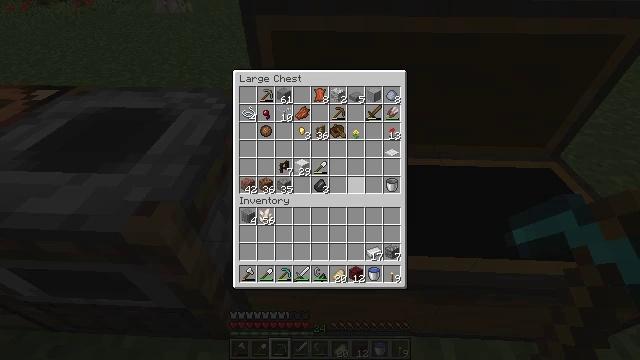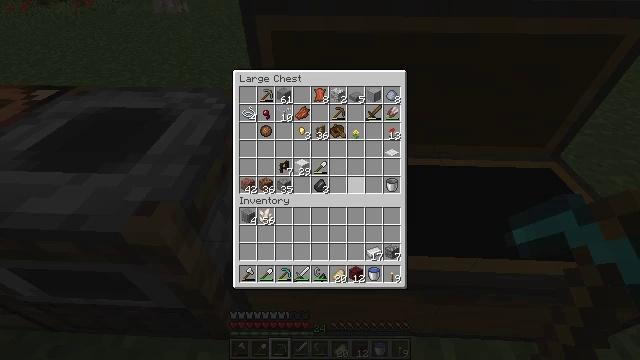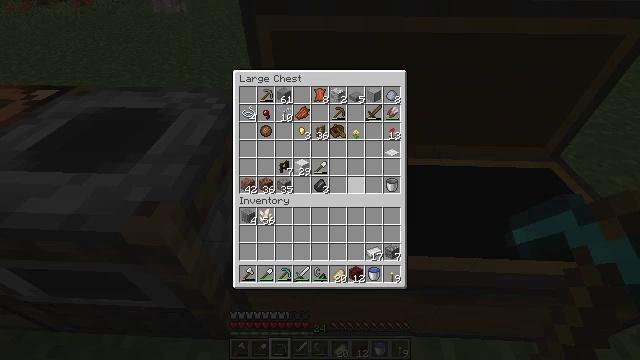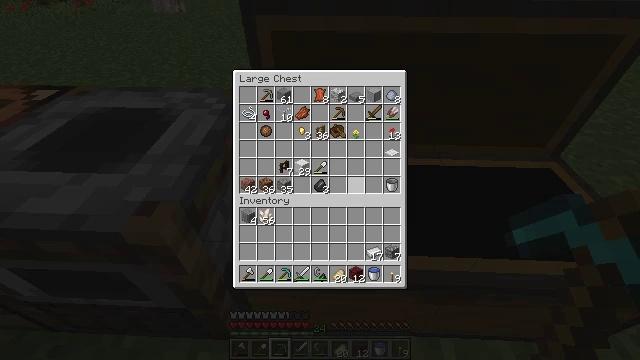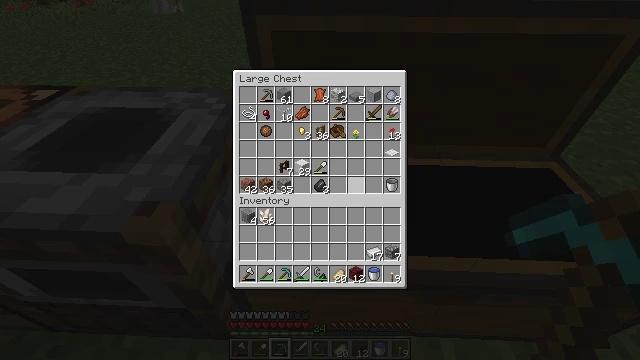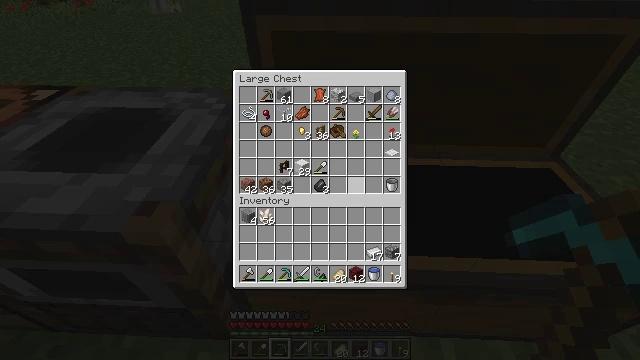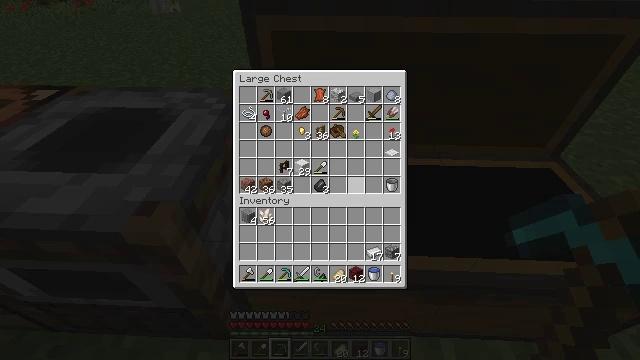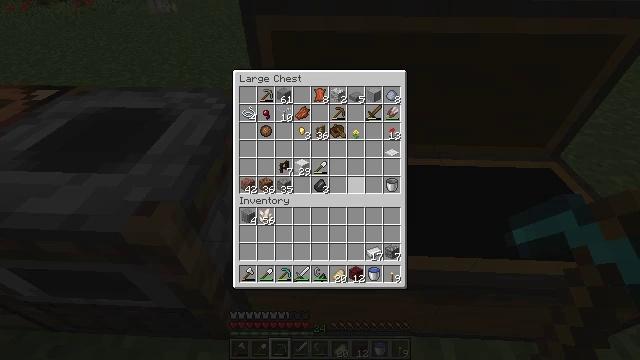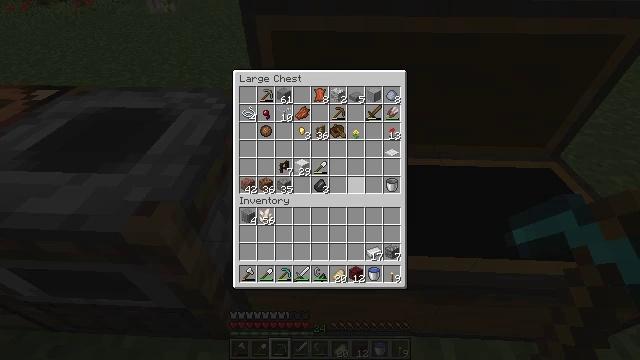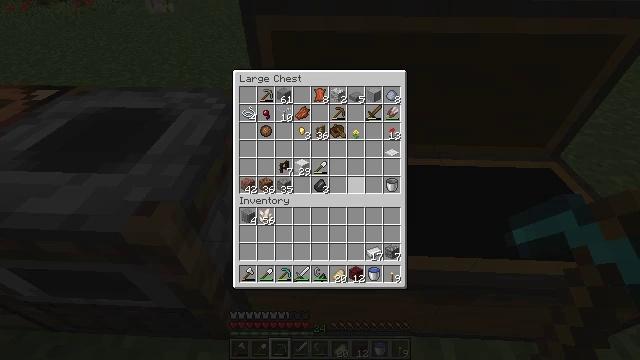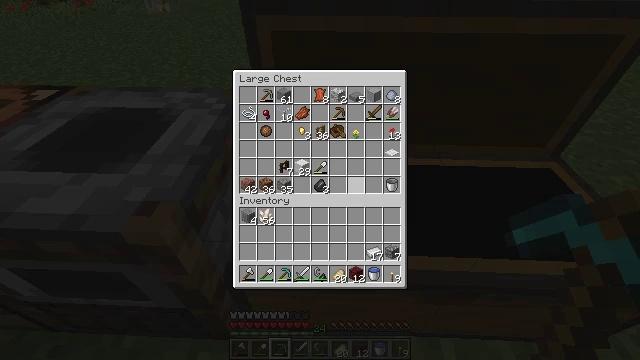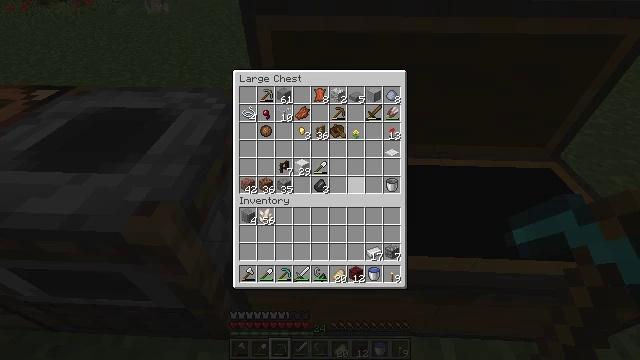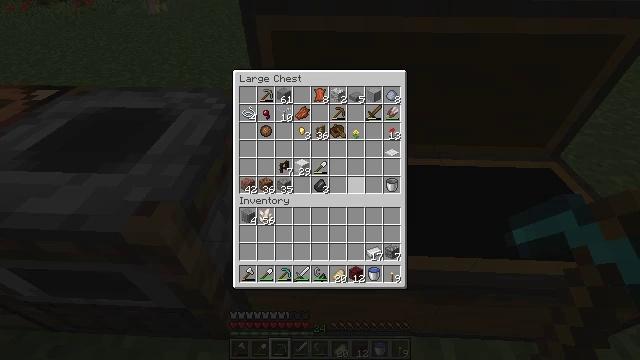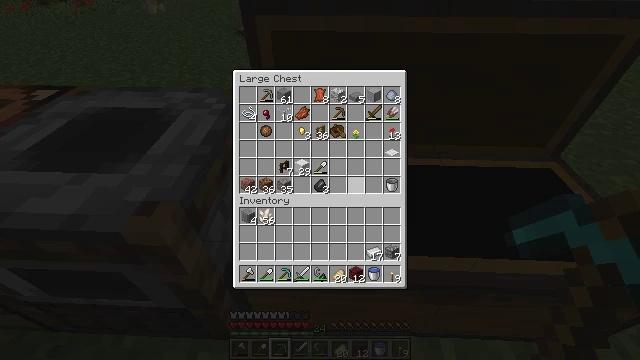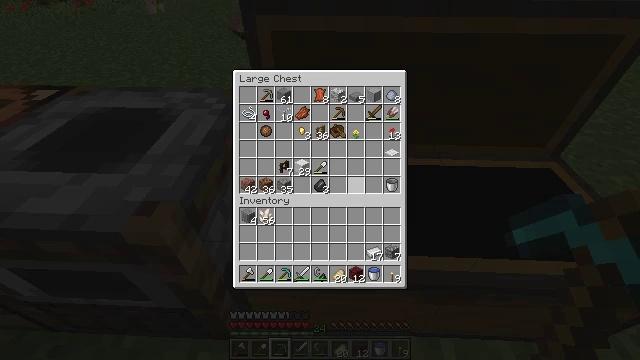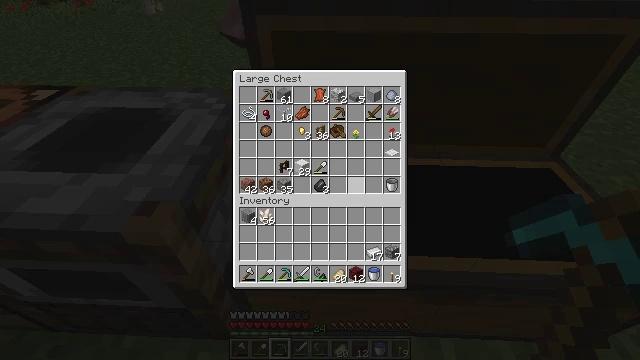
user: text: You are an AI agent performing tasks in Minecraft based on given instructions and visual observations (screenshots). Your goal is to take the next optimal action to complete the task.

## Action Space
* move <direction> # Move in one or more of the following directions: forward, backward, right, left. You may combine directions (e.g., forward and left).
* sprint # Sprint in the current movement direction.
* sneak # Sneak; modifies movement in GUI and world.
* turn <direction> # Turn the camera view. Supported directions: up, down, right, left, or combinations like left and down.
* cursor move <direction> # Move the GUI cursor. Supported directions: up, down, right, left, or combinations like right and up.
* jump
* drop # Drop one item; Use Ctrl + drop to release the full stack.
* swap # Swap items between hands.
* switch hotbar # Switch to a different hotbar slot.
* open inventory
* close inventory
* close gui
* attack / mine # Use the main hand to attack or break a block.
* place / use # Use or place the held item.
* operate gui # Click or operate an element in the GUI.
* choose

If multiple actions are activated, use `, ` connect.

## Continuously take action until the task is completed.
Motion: motion action
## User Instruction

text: Craft stone stairs from stone blocks.
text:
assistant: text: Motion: no_op
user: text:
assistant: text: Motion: no_op
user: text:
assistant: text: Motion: no_op
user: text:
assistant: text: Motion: no_op
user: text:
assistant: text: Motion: no_op
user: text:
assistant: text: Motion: no_op
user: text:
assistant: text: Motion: no_op
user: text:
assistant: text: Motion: no_op
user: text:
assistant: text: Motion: no_op
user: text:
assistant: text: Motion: no_op
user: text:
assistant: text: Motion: no_op
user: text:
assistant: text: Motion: no_op
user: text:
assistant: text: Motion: no_op
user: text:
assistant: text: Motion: no_op
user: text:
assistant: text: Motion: no_op
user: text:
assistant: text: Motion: no_op
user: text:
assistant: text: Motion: no_op
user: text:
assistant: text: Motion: no_op
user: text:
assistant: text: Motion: no_op
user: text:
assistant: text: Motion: no_op
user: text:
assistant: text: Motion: no_op
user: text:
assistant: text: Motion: no_op
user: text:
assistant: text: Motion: no_op
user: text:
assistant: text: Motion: no_op
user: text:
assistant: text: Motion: no_op
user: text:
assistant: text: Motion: no_op
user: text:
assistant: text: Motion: no_op
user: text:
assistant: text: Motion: no_op
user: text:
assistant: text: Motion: no_op
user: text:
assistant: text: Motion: no_op